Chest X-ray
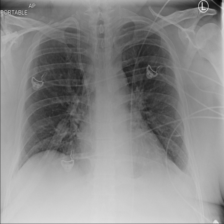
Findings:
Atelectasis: negative
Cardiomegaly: negative
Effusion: negative
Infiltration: negative
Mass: negative
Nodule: negative
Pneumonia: negative
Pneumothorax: negative
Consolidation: negative
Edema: negative
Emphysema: negative
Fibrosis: negative
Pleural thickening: negative
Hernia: negative